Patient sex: F
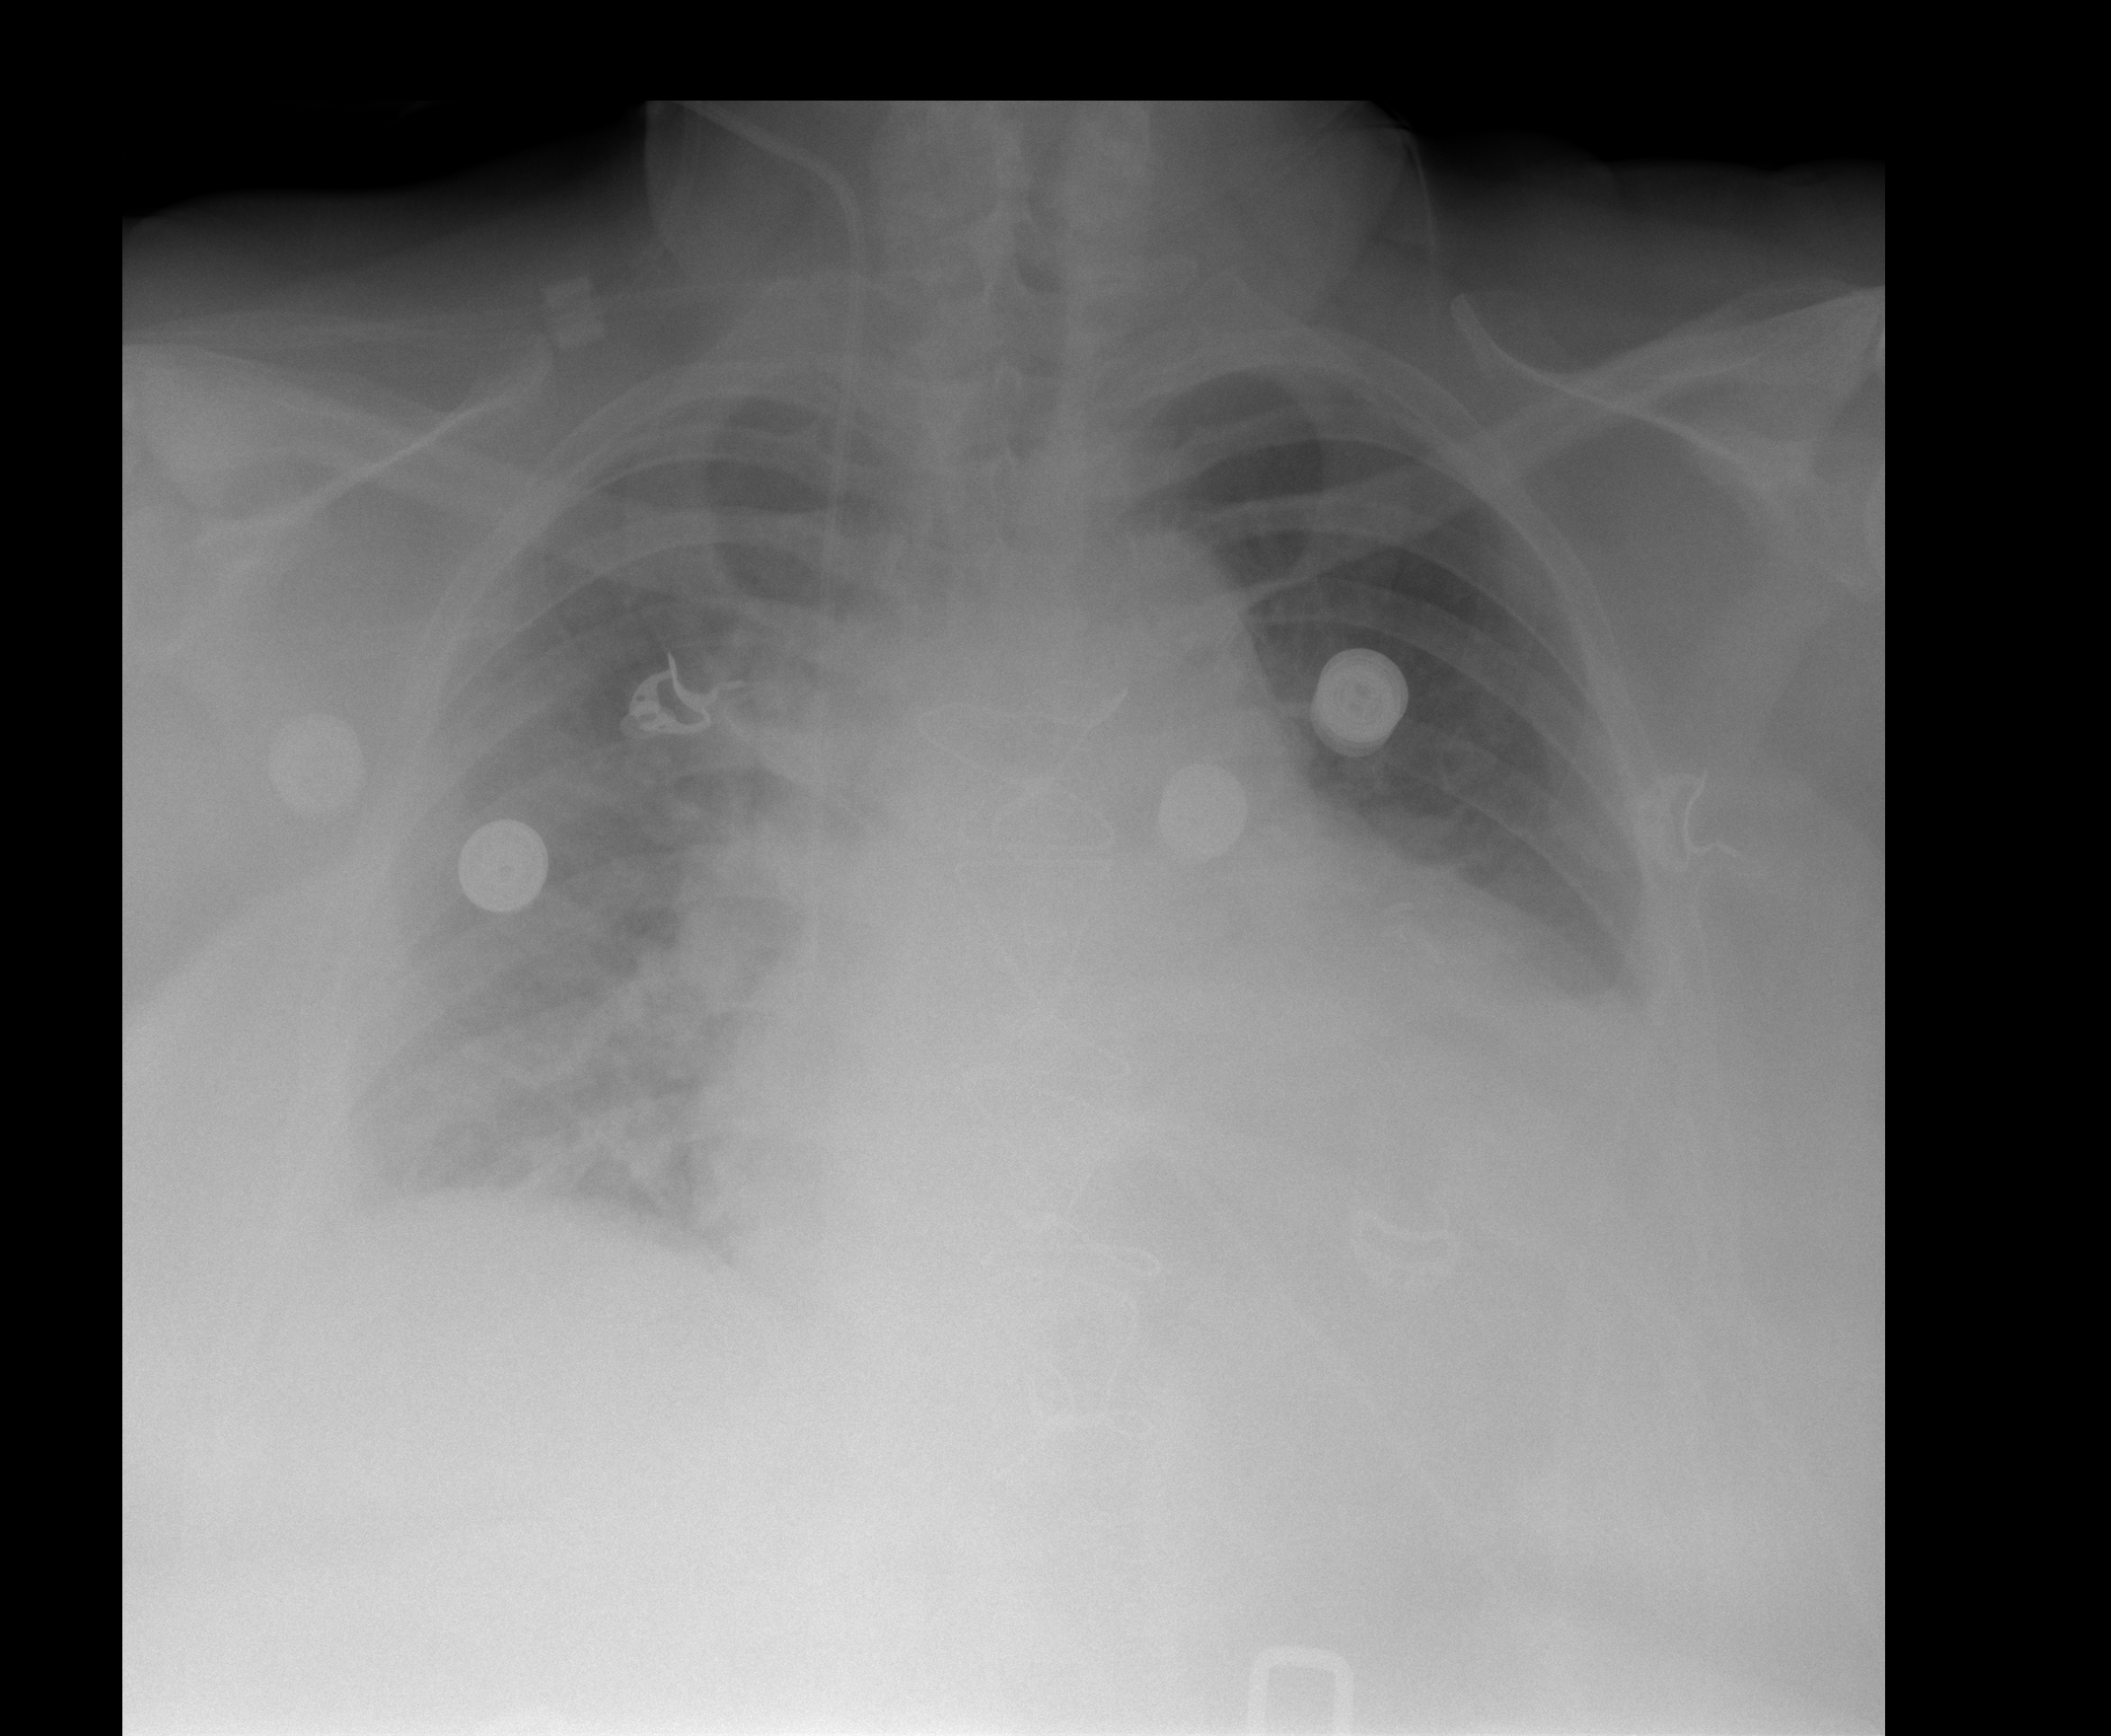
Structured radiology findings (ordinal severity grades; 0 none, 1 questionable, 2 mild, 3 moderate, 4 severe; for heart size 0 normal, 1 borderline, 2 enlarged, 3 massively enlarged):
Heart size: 2
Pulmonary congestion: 3
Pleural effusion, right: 2
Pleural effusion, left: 3
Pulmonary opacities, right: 3
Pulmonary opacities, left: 2
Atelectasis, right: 3
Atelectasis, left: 3